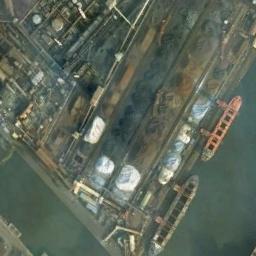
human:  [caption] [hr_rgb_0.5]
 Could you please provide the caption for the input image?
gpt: The two cargo ships of different colors are docked at the truck terminal and the water is dark green .

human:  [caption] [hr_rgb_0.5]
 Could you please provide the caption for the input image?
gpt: There are two ships in the green water on the shore .

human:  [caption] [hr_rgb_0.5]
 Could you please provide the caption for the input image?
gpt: There are many buildings of different shapes and sizes beside the ships .

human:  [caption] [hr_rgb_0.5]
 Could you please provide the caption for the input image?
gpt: An orange-red and light-green bulk carrier docked at the dock, With many powdery materials on the dock .

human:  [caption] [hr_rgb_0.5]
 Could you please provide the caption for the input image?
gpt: There are two ships at the harbor with many buildings .